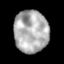
Tissue: lung
Cell type: Epithelial cells
Senescence score: 0.1752
Nuclear area (px): 1425
Mean DAPI intensity: 174.449